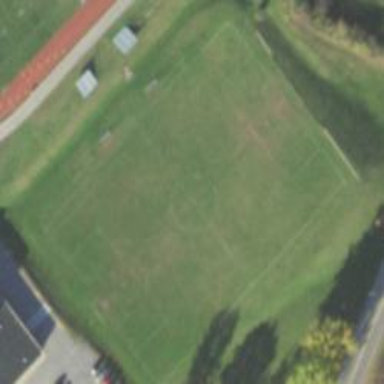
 primarily for field hockey and lacrosse sports."